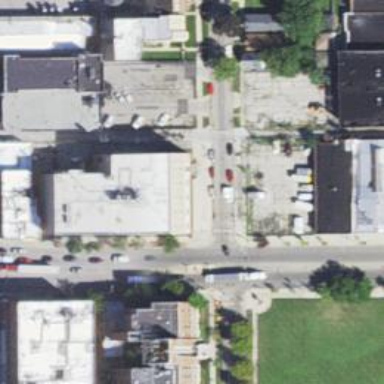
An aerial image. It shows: Alleyway designated as service road.